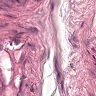
Metastatic tissue present: no